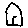
Label: house